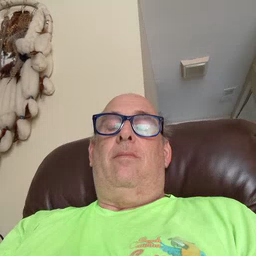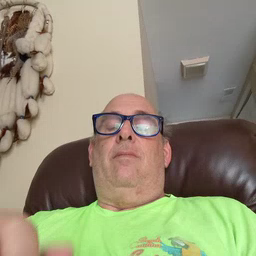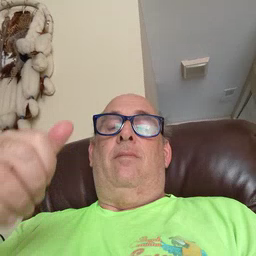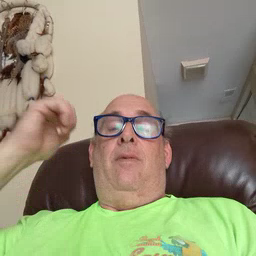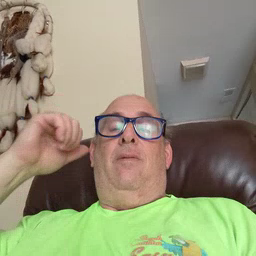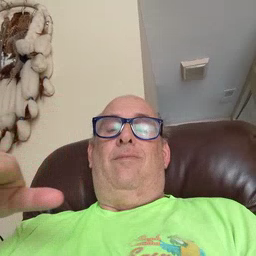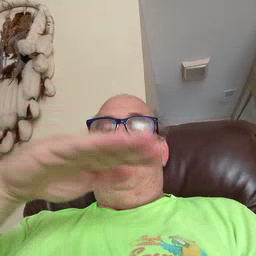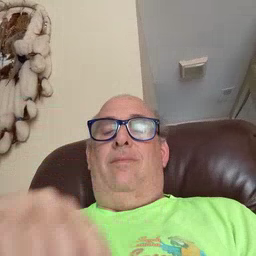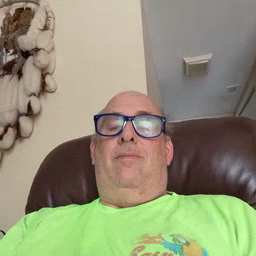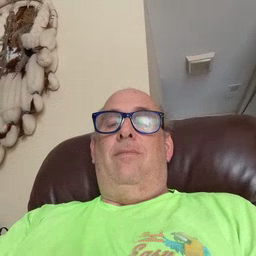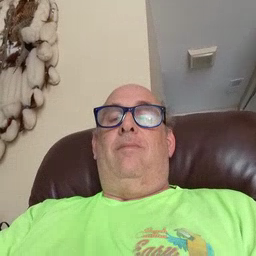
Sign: backyard